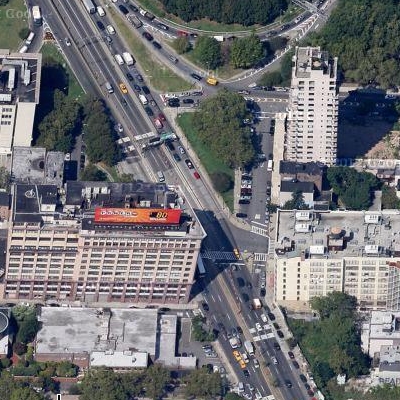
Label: cIndustry